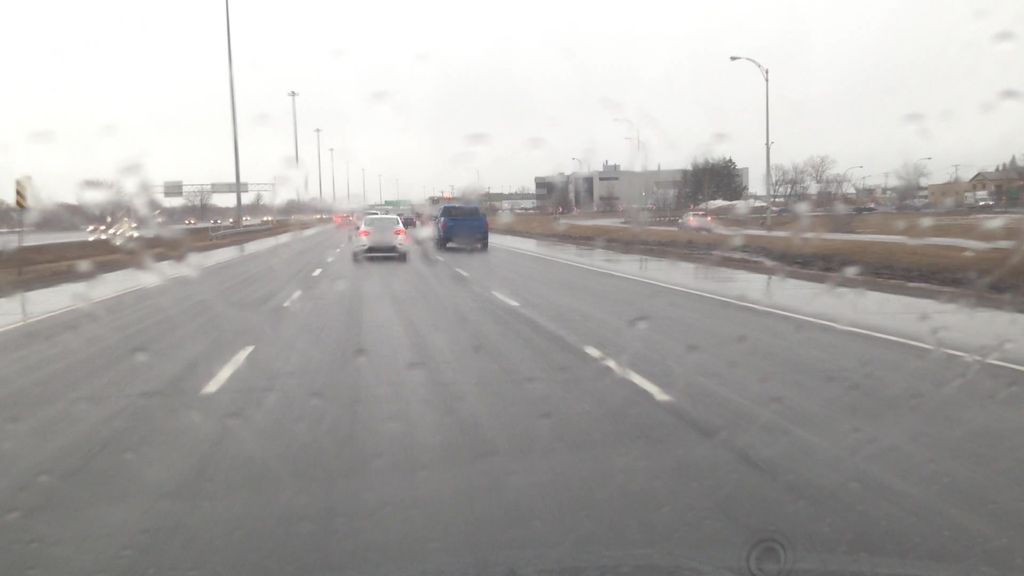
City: montreal